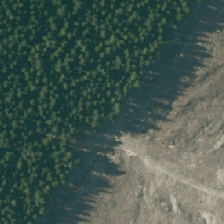
Land cover: harvested_forest